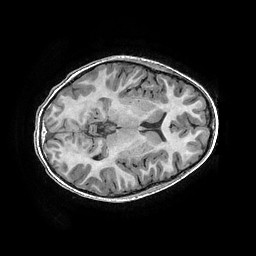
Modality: T1w
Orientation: axial
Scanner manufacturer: ge
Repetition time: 0.008096 s
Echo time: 0.00318 s